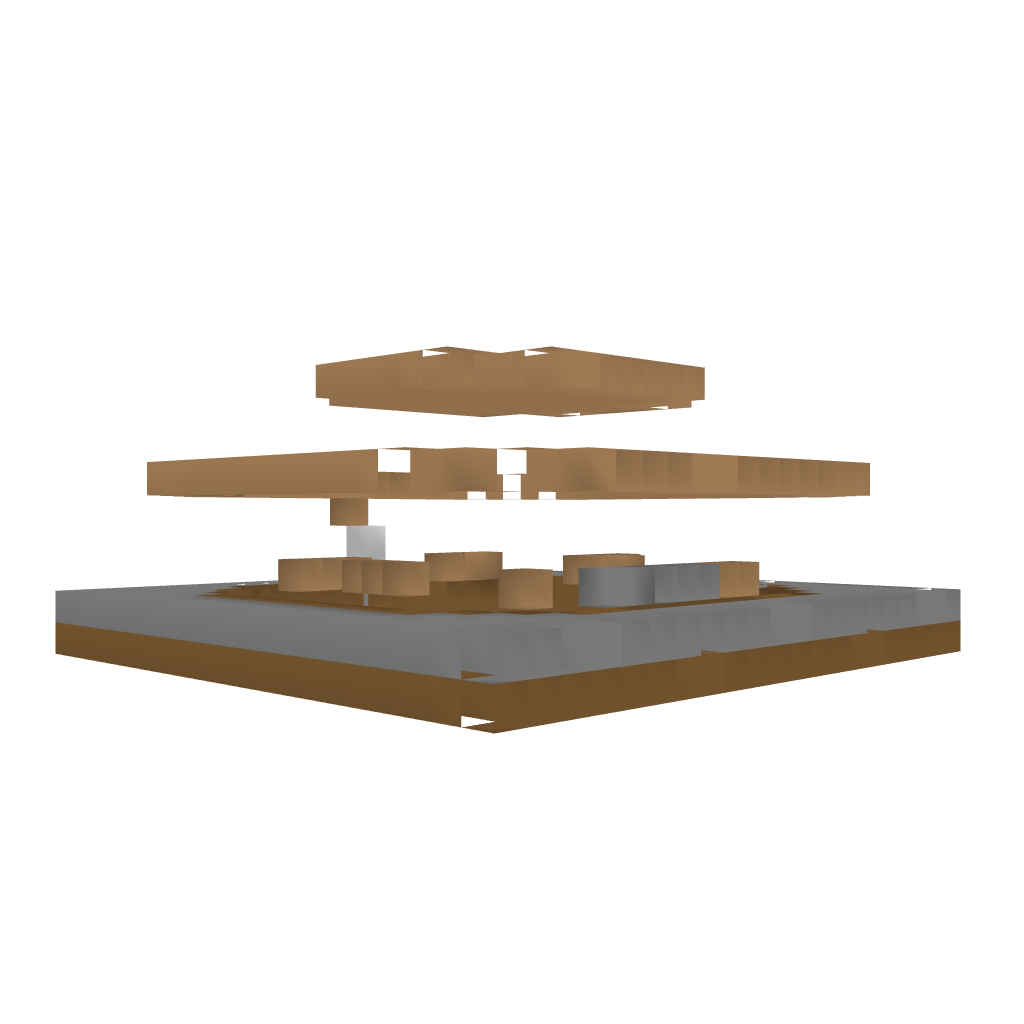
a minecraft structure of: Minestore bad low quality